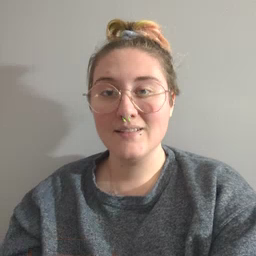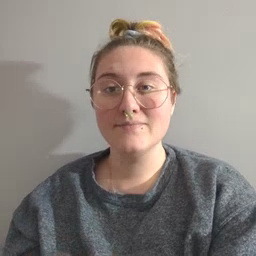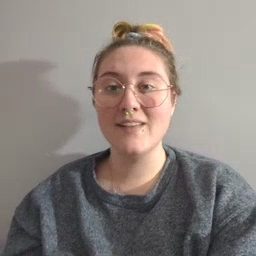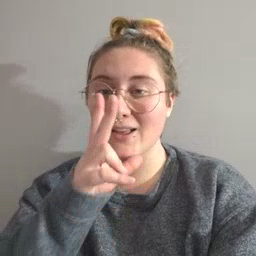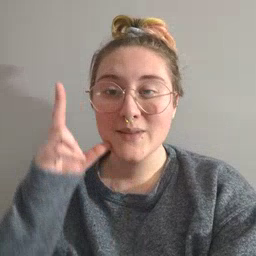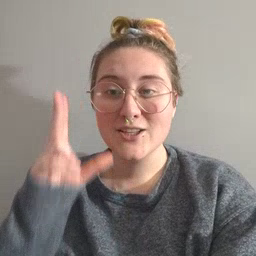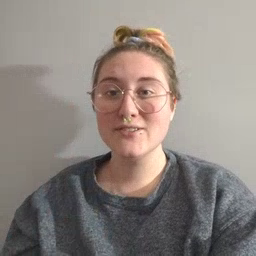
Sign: underwear